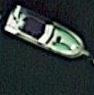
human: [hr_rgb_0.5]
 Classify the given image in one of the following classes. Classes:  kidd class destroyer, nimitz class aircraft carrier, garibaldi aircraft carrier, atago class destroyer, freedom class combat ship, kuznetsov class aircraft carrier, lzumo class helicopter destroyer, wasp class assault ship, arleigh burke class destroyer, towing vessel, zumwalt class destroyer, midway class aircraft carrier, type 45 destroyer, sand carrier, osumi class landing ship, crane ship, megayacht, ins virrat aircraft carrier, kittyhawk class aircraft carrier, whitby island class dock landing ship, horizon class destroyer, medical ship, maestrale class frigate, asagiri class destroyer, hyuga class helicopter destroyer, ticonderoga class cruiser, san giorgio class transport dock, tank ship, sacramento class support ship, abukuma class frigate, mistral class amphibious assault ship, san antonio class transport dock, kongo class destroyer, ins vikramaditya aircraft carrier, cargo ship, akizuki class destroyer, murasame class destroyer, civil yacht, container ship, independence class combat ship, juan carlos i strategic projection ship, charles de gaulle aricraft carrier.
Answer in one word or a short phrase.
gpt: Civil yacht